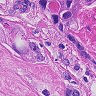
Metastatic tissue present: yes